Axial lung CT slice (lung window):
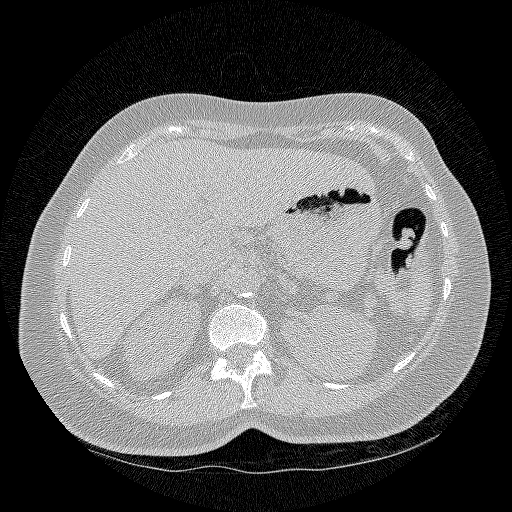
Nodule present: no